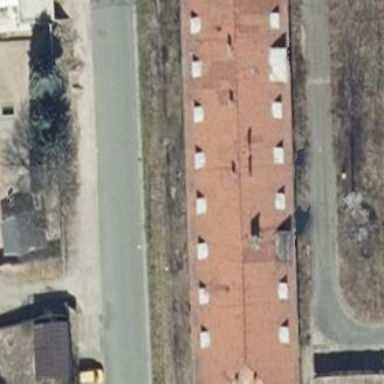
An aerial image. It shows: Residential building.